Interaction volume radius: 5 \u00c5
Interaction volume height: 25 \u00c5
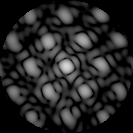
Disorder parameter: 0.2623